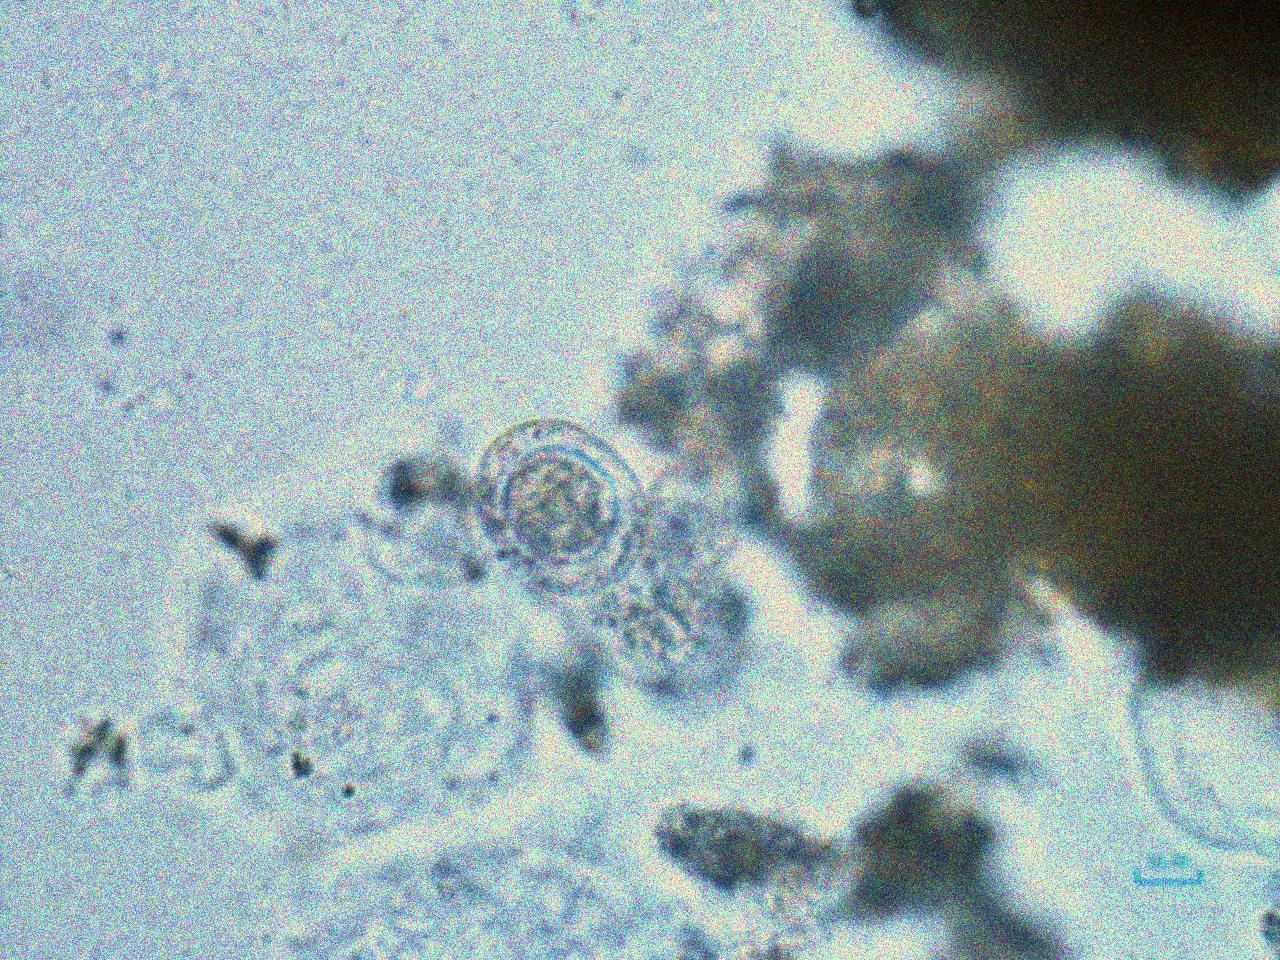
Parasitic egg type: Hymenolepis nana